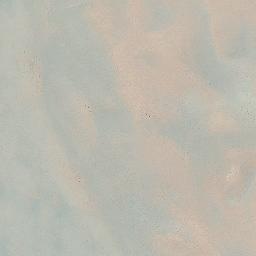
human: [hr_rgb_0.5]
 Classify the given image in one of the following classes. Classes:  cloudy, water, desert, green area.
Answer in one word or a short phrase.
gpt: desert